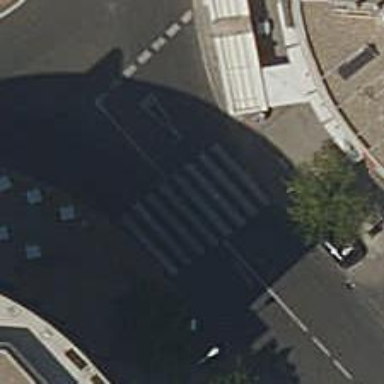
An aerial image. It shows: Kerb barrier.